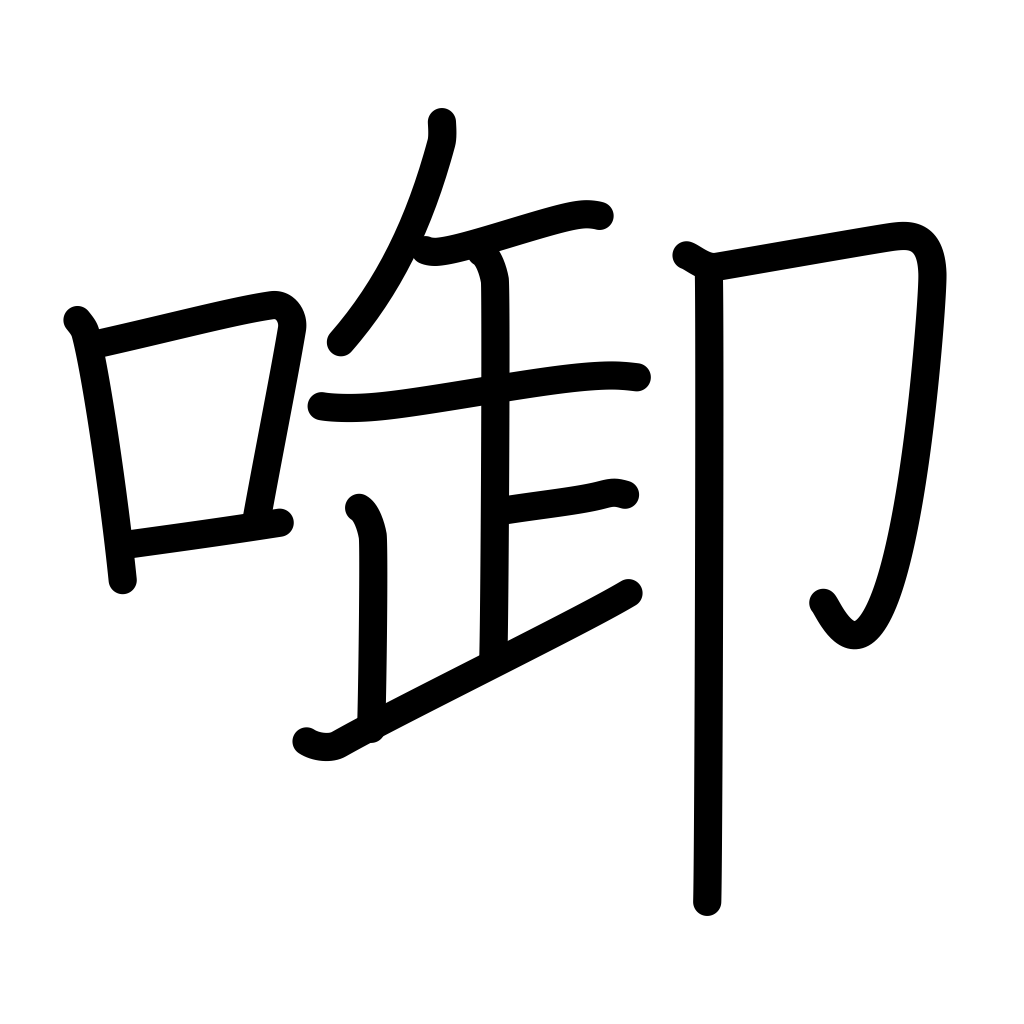
Meaning: hold in mouth or between teeth